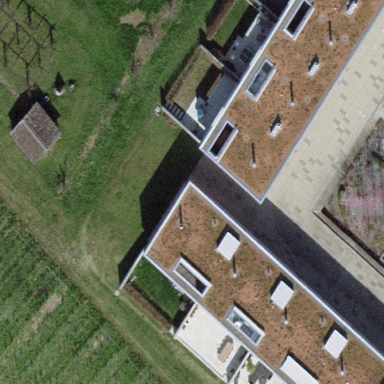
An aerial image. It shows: Red house with flat roof.